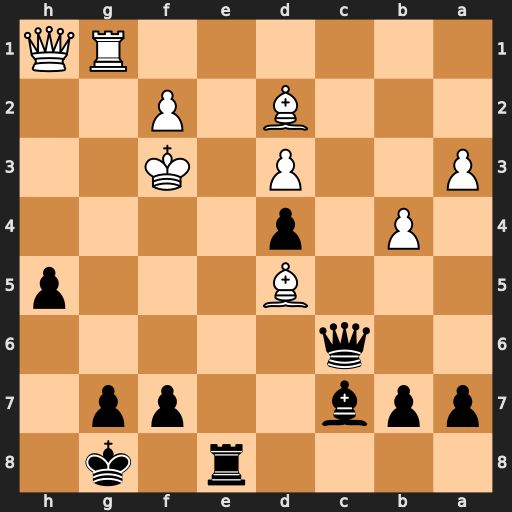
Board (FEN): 4r1k1/ppb2pp1/2q5/3B3p/1P1p4/P2P1K2/3B1P2/6RQ
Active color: b
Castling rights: -
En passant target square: -
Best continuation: Qxd5#